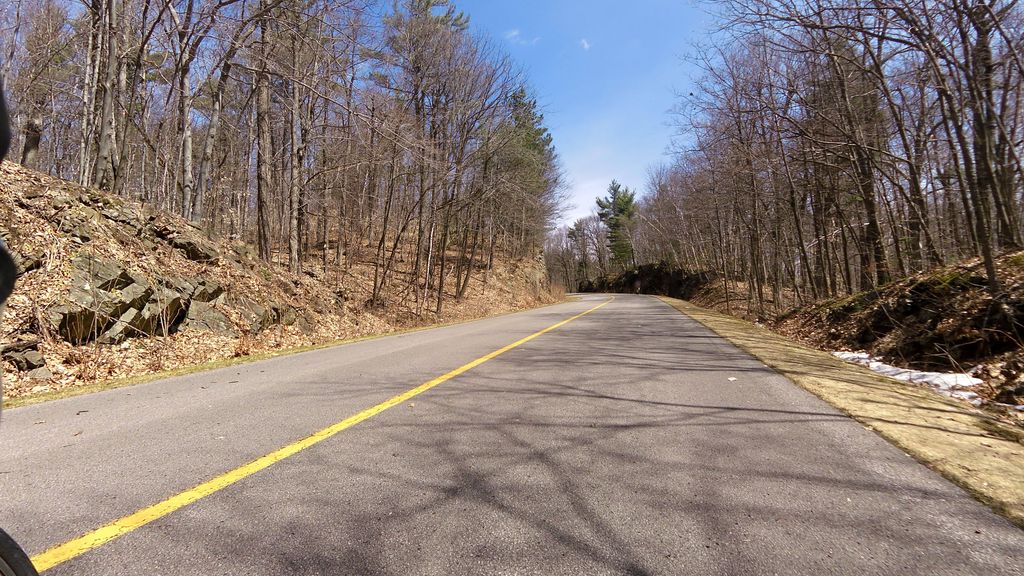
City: ottawa-gatineau